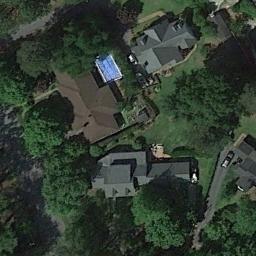
Label: residential